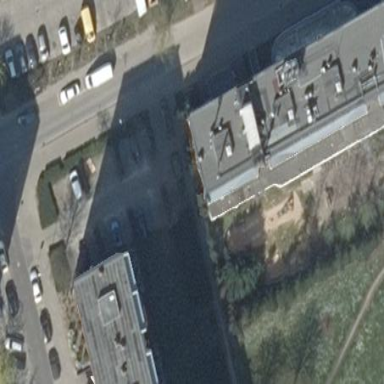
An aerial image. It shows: Hotel building with flat roof.